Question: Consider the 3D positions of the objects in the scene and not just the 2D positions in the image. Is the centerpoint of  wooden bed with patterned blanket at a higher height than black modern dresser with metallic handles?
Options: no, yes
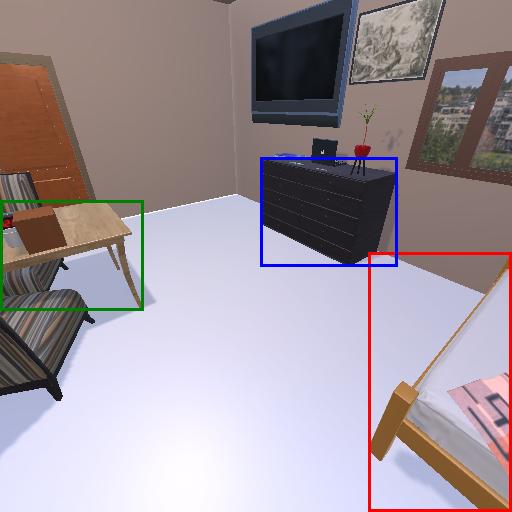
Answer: no